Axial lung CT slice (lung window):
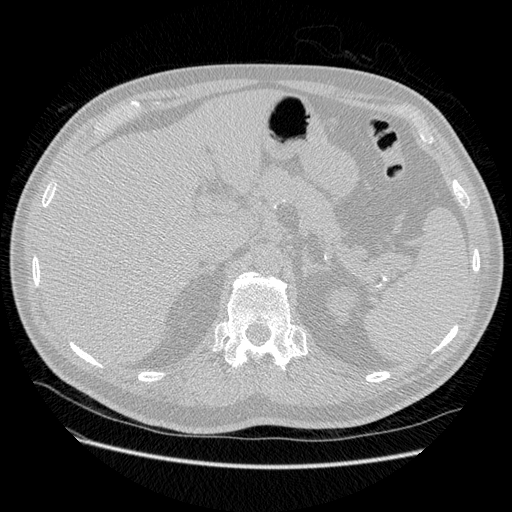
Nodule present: no